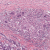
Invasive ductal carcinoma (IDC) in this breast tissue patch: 1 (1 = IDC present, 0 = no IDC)